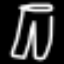
Label: pants